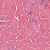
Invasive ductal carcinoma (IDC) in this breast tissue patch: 1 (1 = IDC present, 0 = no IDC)